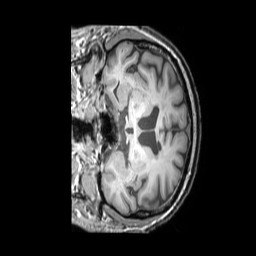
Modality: T1w
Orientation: coronal
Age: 66
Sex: male
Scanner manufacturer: philips
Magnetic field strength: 3 T
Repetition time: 0.0099 s
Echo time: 0.004603 s